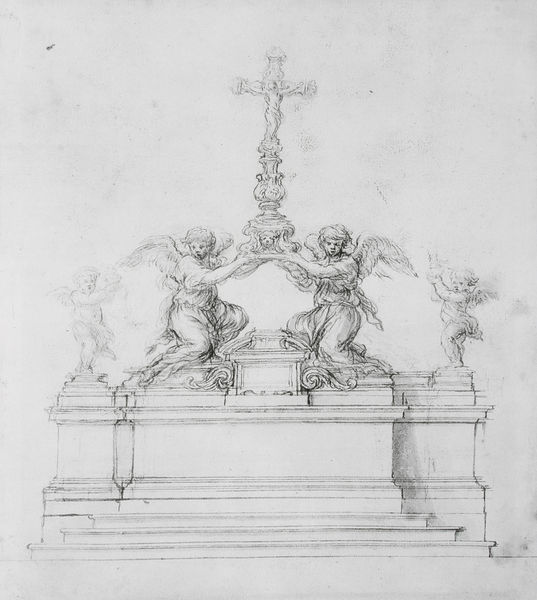
Titel: Altarentwurf
Künstler: Pietro da Cortona
Standort: New York
Institution: The Metropolitan Museum of Art
Schlagwörter: dunkel, flügel, schatten, weiß, geste, grau, hell, kleider, köpfe, licht, marmor, mitte, mund, schwarz, skizze, symbol, tisch, zeichnung, jung, architektur, arme, barock, federn, gesicht, halten, sockel, stein, tragen, kirche, gewand, gold, interieur, mantel, sitzend, blatt, frontal, zart, brunnen, engel, putte, putto, skulptur, schrift, zwei, haltung, gewicht, grafik, graphik, schattierung, linien, figuren, treppe, treppen, inschrift, stufe, stufen, faltenwurf, podest, striche, vier, antike, durchblick, gefäss, kreuz, religion, dom, denkmal, druck, schwarz weiss, schraffur, radierung, stich, schraffiert, bleistift, entwurf, mythologie, insignie, altar, sims, quader, risalit, christus, grab, jesus, jesus christus, kreuzigung, toga, kruzifix, plan, schnecken, vorlage, heilig, putten, glauben, träger, empor, putti, behälter, christentum, grabmal, armor, aufbau, aufriss, sockelzone, sarkophag, tabernakel, tragend, mensa, predella, vertikal, hochragend, gekreuzigter, weihe, zentralsymmetrie, kreuztragung, stufenaltar, klerikal, chriti, gewant, lithogrphie, mühelos, puttä, trägerfiguren, shwarzweiss